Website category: sports
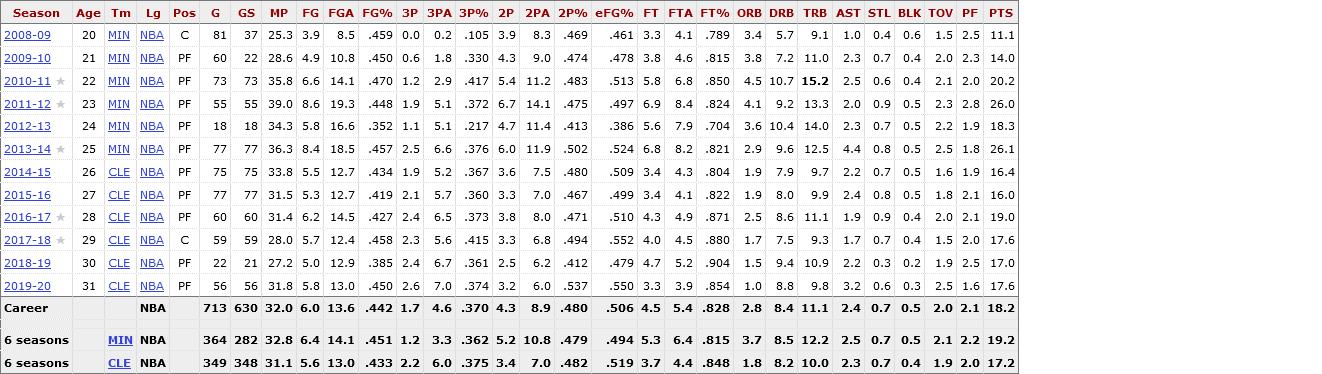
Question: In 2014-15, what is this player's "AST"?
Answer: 2.2

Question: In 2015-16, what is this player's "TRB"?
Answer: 9.9

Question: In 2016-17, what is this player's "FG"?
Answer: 6.2

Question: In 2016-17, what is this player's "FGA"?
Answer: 14.5

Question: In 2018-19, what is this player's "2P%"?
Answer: .412

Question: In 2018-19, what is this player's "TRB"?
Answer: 10.9

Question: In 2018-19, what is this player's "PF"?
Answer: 2.5

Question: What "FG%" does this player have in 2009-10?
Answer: .450

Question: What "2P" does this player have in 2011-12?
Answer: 6.7

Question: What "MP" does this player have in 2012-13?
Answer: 34.3

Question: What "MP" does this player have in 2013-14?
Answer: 36.3

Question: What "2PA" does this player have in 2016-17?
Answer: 8.0

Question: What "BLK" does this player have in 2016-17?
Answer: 0.4

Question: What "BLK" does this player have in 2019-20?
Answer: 0.3

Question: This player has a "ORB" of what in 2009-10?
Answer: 3.8

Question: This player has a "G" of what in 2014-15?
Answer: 75

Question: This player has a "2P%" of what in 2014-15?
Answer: .480

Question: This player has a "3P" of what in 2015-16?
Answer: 2.1

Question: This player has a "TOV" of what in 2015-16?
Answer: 1.8

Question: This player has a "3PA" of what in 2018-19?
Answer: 6.7

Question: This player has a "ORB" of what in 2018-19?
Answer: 1.5

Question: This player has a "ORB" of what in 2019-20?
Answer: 1.0

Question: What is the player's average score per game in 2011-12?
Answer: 26.0

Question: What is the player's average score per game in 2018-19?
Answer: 17.0

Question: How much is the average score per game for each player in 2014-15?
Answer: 16.4

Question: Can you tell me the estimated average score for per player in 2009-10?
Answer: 14.0

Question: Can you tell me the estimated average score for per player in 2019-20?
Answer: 17.6

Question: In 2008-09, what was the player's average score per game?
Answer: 11.1

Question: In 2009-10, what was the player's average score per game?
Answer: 14.0

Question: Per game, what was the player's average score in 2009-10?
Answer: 14.0